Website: crate-barrel
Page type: customer-info-address
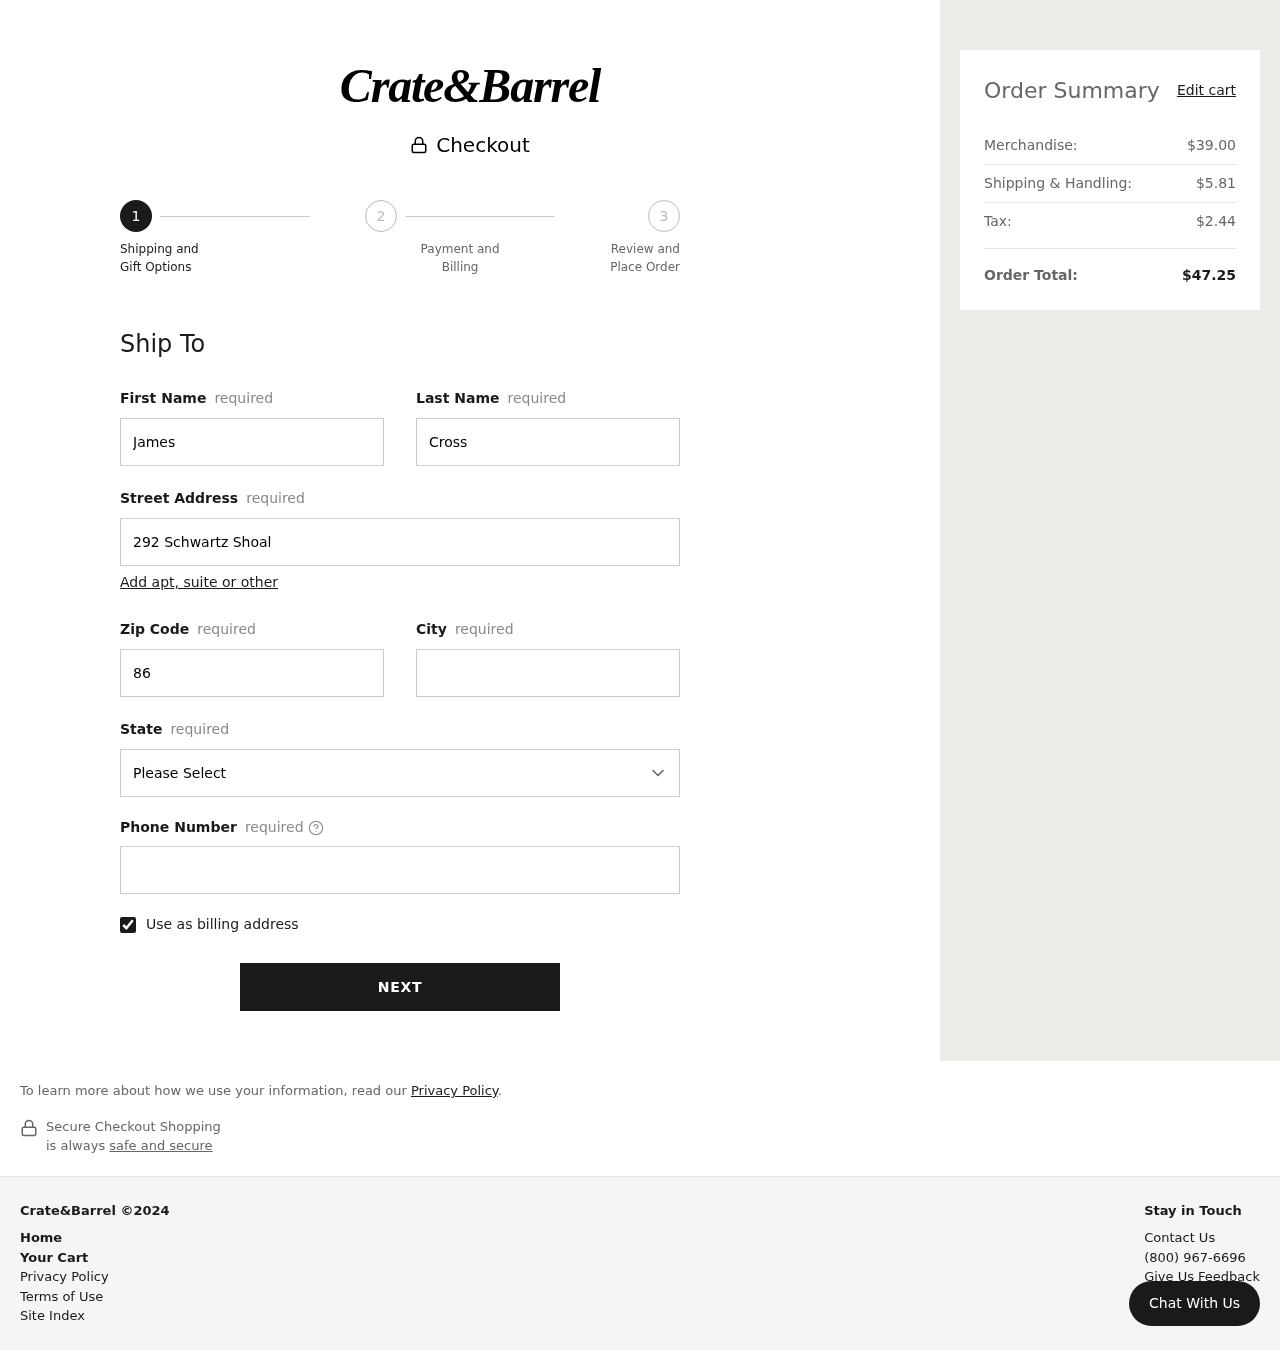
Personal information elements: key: PII_CITY
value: Christopherburgh
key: PII_FIRSTNAME
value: James
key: PII_LASTNAME
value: Cross
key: PII_PHONE
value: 9673016213
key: PII_POSTCODE
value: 86090
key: PII_STATE
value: Georgia
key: PII_STREET
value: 292 Schwartz Shoal
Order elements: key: ORDER_SUBTOTAL
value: $39.00
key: ORDER_SHIPPING_COST
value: $5.81
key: ORDER_TAX
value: $2.44
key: ORDER_TOTAL
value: $47.25